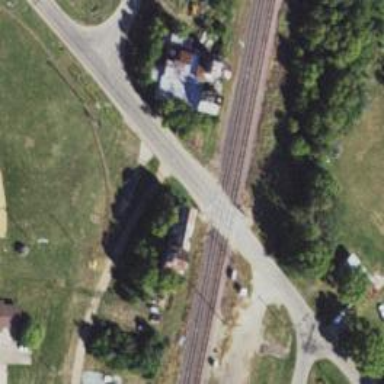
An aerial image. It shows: Level crossing along the railway.